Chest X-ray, PA view. Patient: 49 years old, sex F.
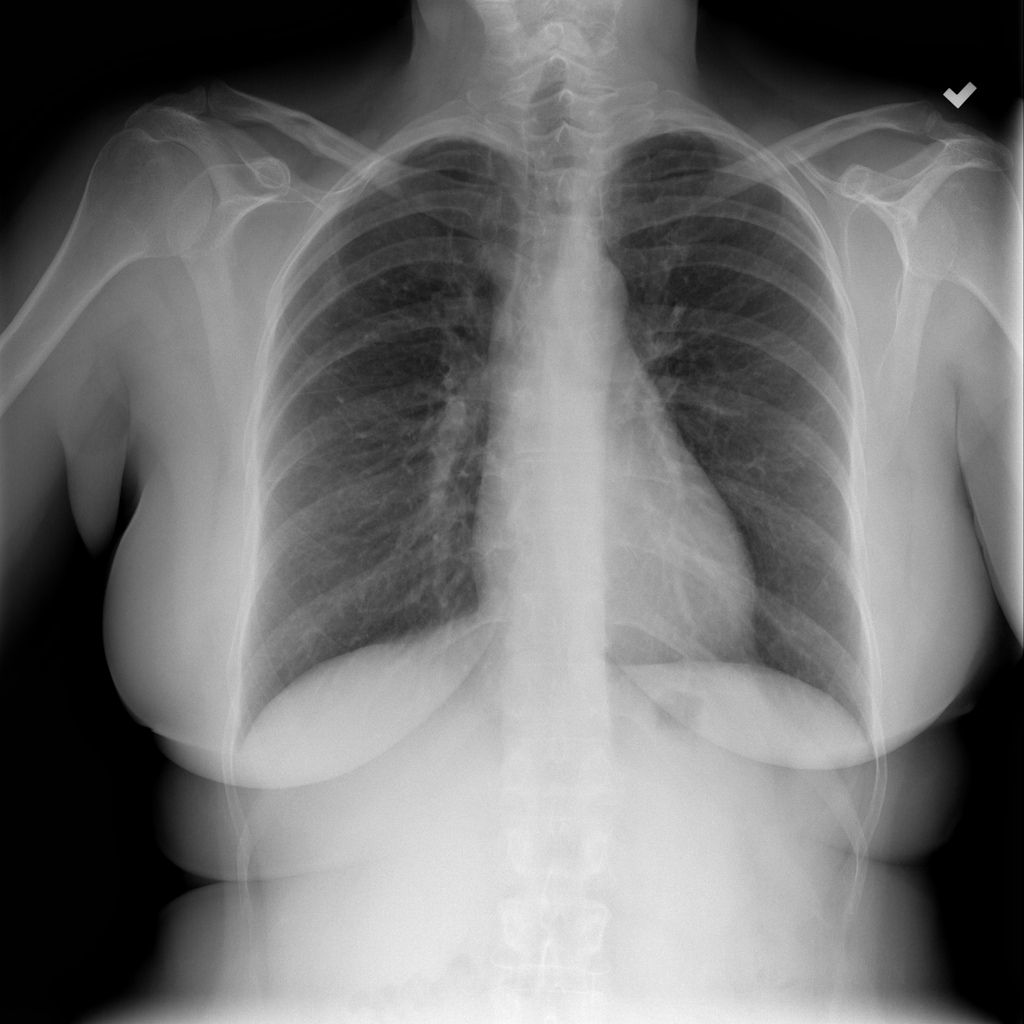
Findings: No Finding